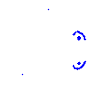
Particle: kaon